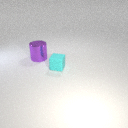
large purple metal cylinder to the left of small cyan rubber cube